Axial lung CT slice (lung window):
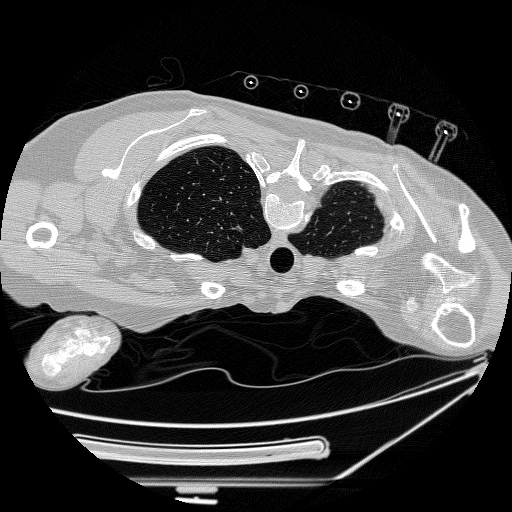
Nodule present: no